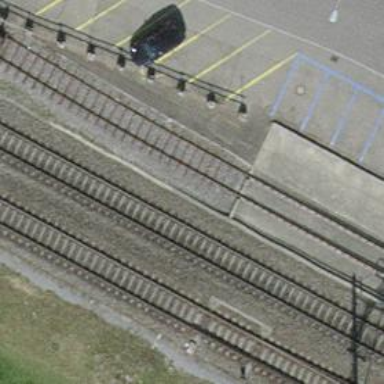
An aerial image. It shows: Rail yard with electrified rails and single track.